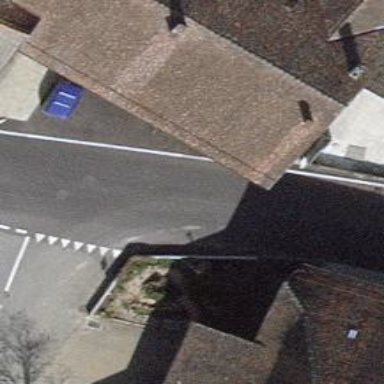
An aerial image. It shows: Restaurant.